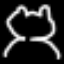
Label: frog